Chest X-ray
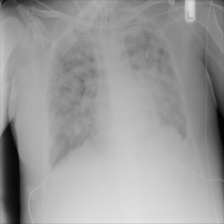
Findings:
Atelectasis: negative
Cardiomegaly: negative
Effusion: negative
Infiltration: negative
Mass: negative
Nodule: positive
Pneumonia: negative
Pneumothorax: negative
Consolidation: negative
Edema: negative
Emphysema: negative
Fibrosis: negative
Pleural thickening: negative
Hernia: negative